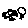
Label: bird